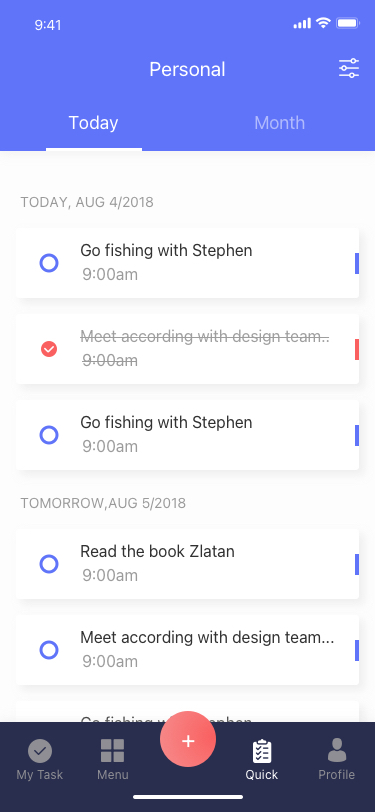
Text in this UI design:
Go fishing with Stephen
9:00am
Profile
Quick
Menu
My Task
+
Read the book Zlatan
9:00am
Meet according with design team...
9:00am
Tomorrow,Aug 5/2018
Month
Personal
Today
Go fishing with Stephen
9:00am
Go fishing with Stephen
9:00am
Meet according with design team..
9:00am
Today, Aug 4/2018